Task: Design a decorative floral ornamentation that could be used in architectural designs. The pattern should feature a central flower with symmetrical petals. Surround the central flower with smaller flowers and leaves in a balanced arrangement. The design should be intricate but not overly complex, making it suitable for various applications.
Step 1027:
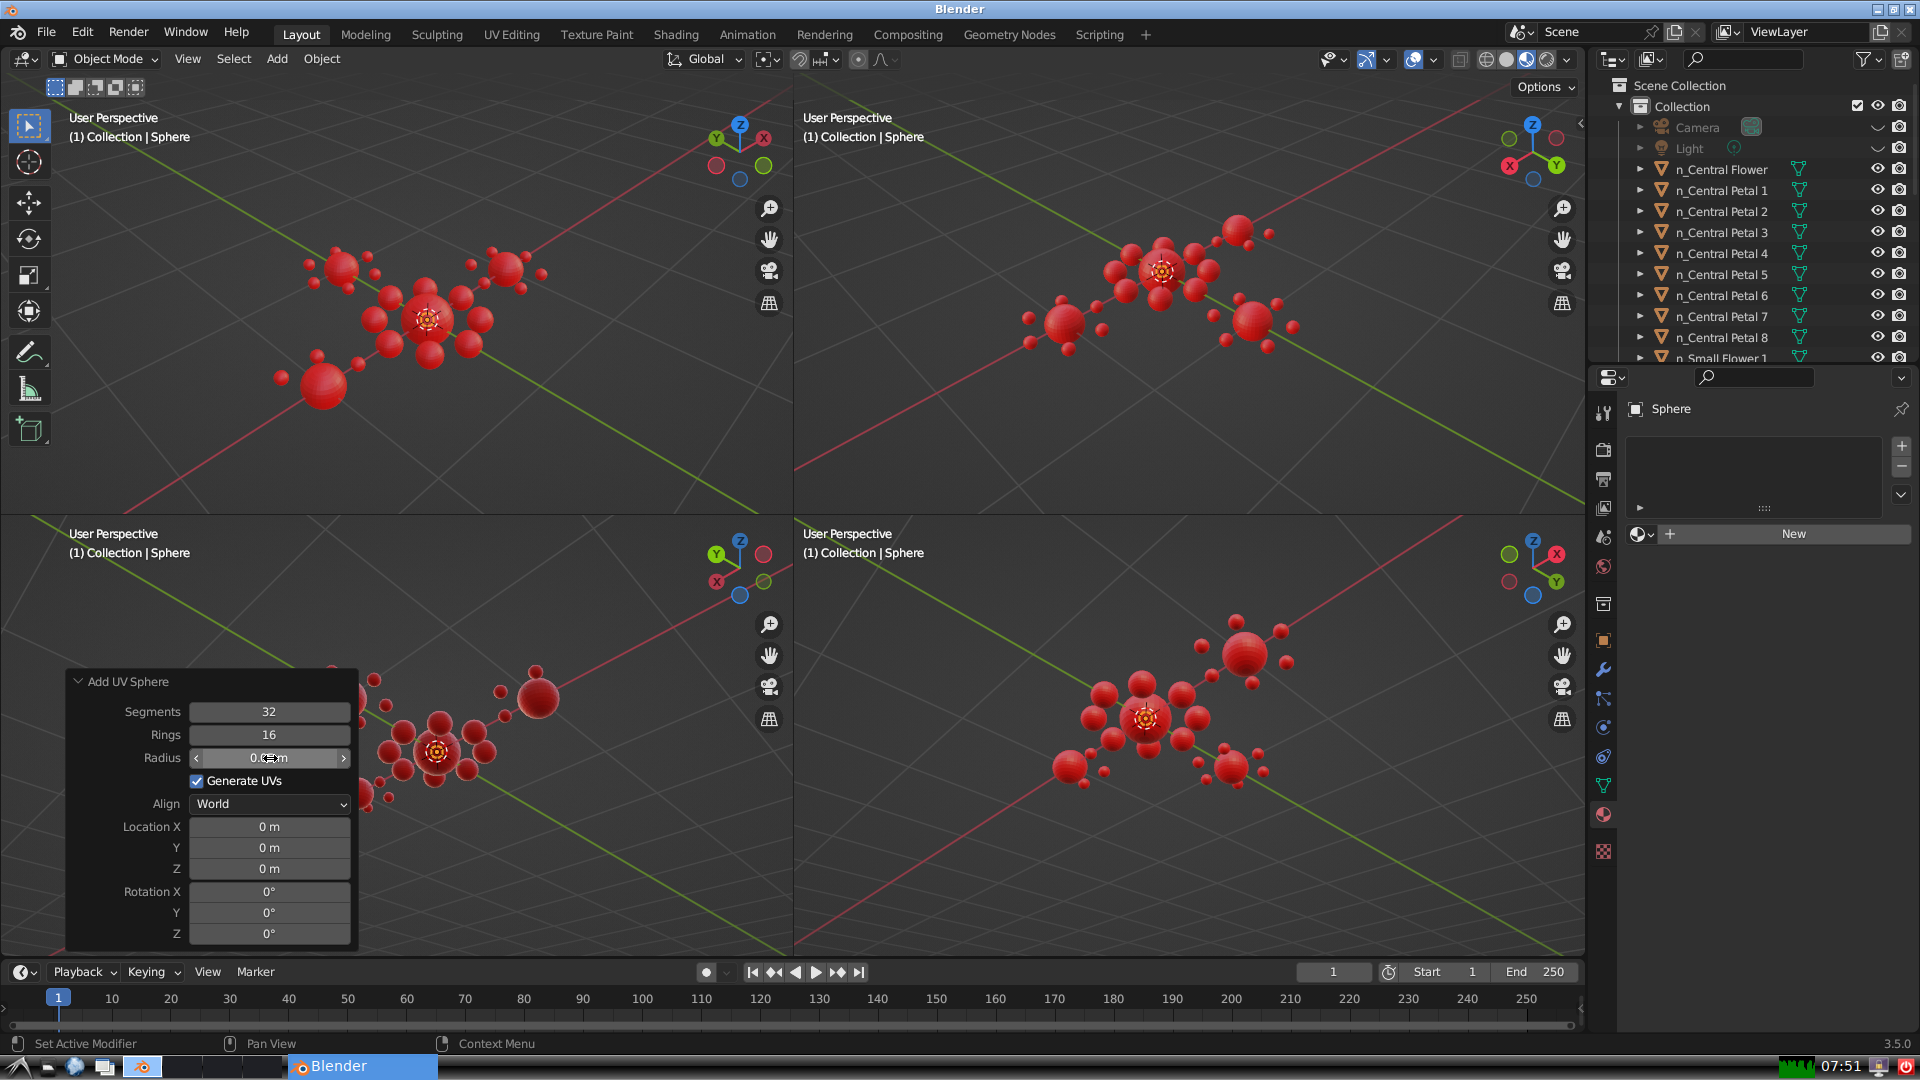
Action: click: no